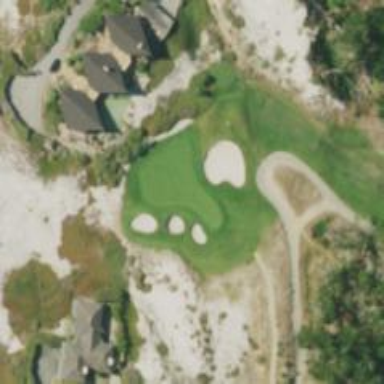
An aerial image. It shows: View of golf hole.